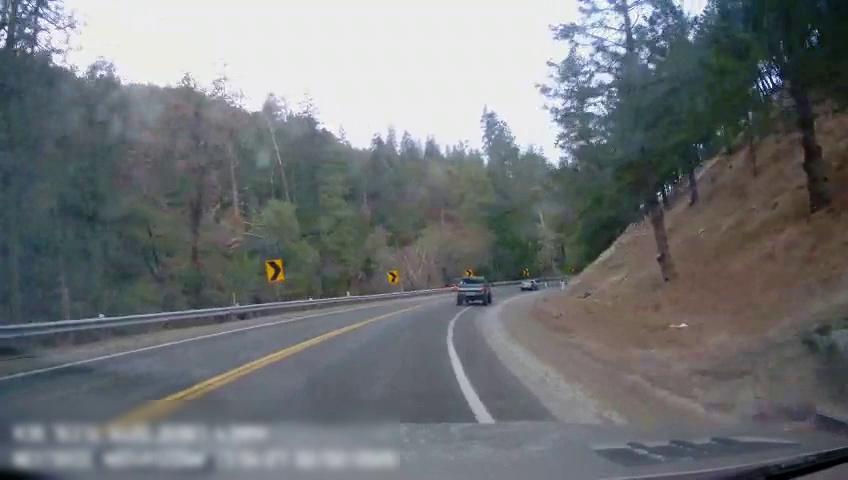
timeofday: Day
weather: Sunny
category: Drivable Space
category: Vehicles | Car
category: Vehicles | Truck
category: Lanes | Current Lane
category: Lanes | Current Lane
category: Lanes | Alternate Lane
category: Traffic | Signs
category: Traffic | Signs